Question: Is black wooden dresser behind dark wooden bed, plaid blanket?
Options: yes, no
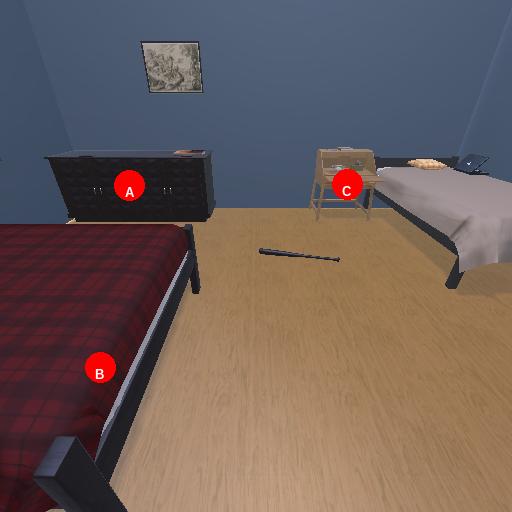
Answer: yes